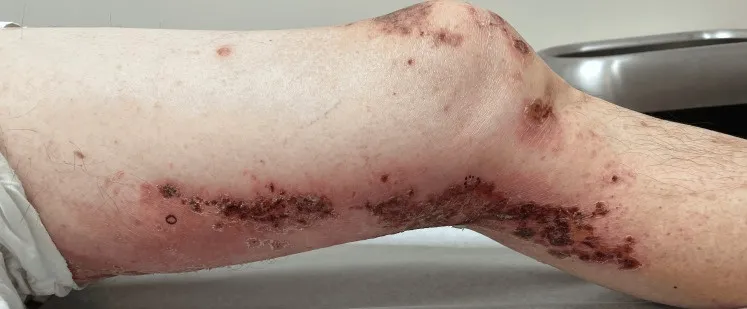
Left medial leg with erythema surrounding the erosive plaques in the same distribution seen in the days prior. This photograph was taken the day of the biopsy and two days after the patient worsened and was switched to valaciclovir.
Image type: medical_photograph (skin_photograph)